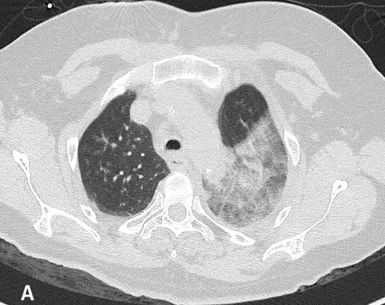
Chest computed tomography performed on the day of admission. . Axial unenhanced computed tomography images in the lung window at the apex.
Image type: radiology (ct)